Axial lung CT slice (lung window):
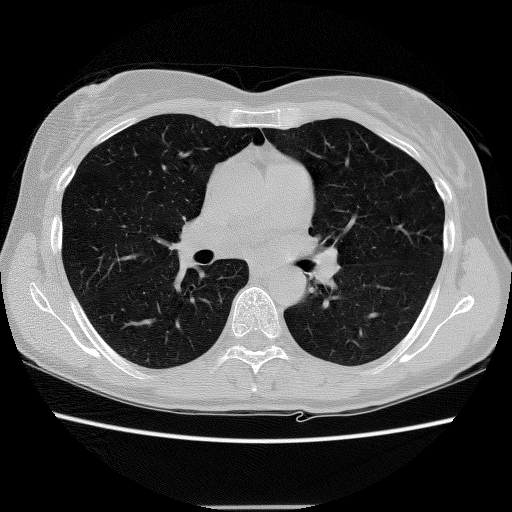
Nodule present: no